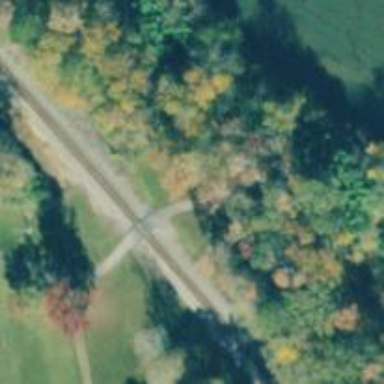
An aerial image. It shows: Railway track.